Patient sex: F
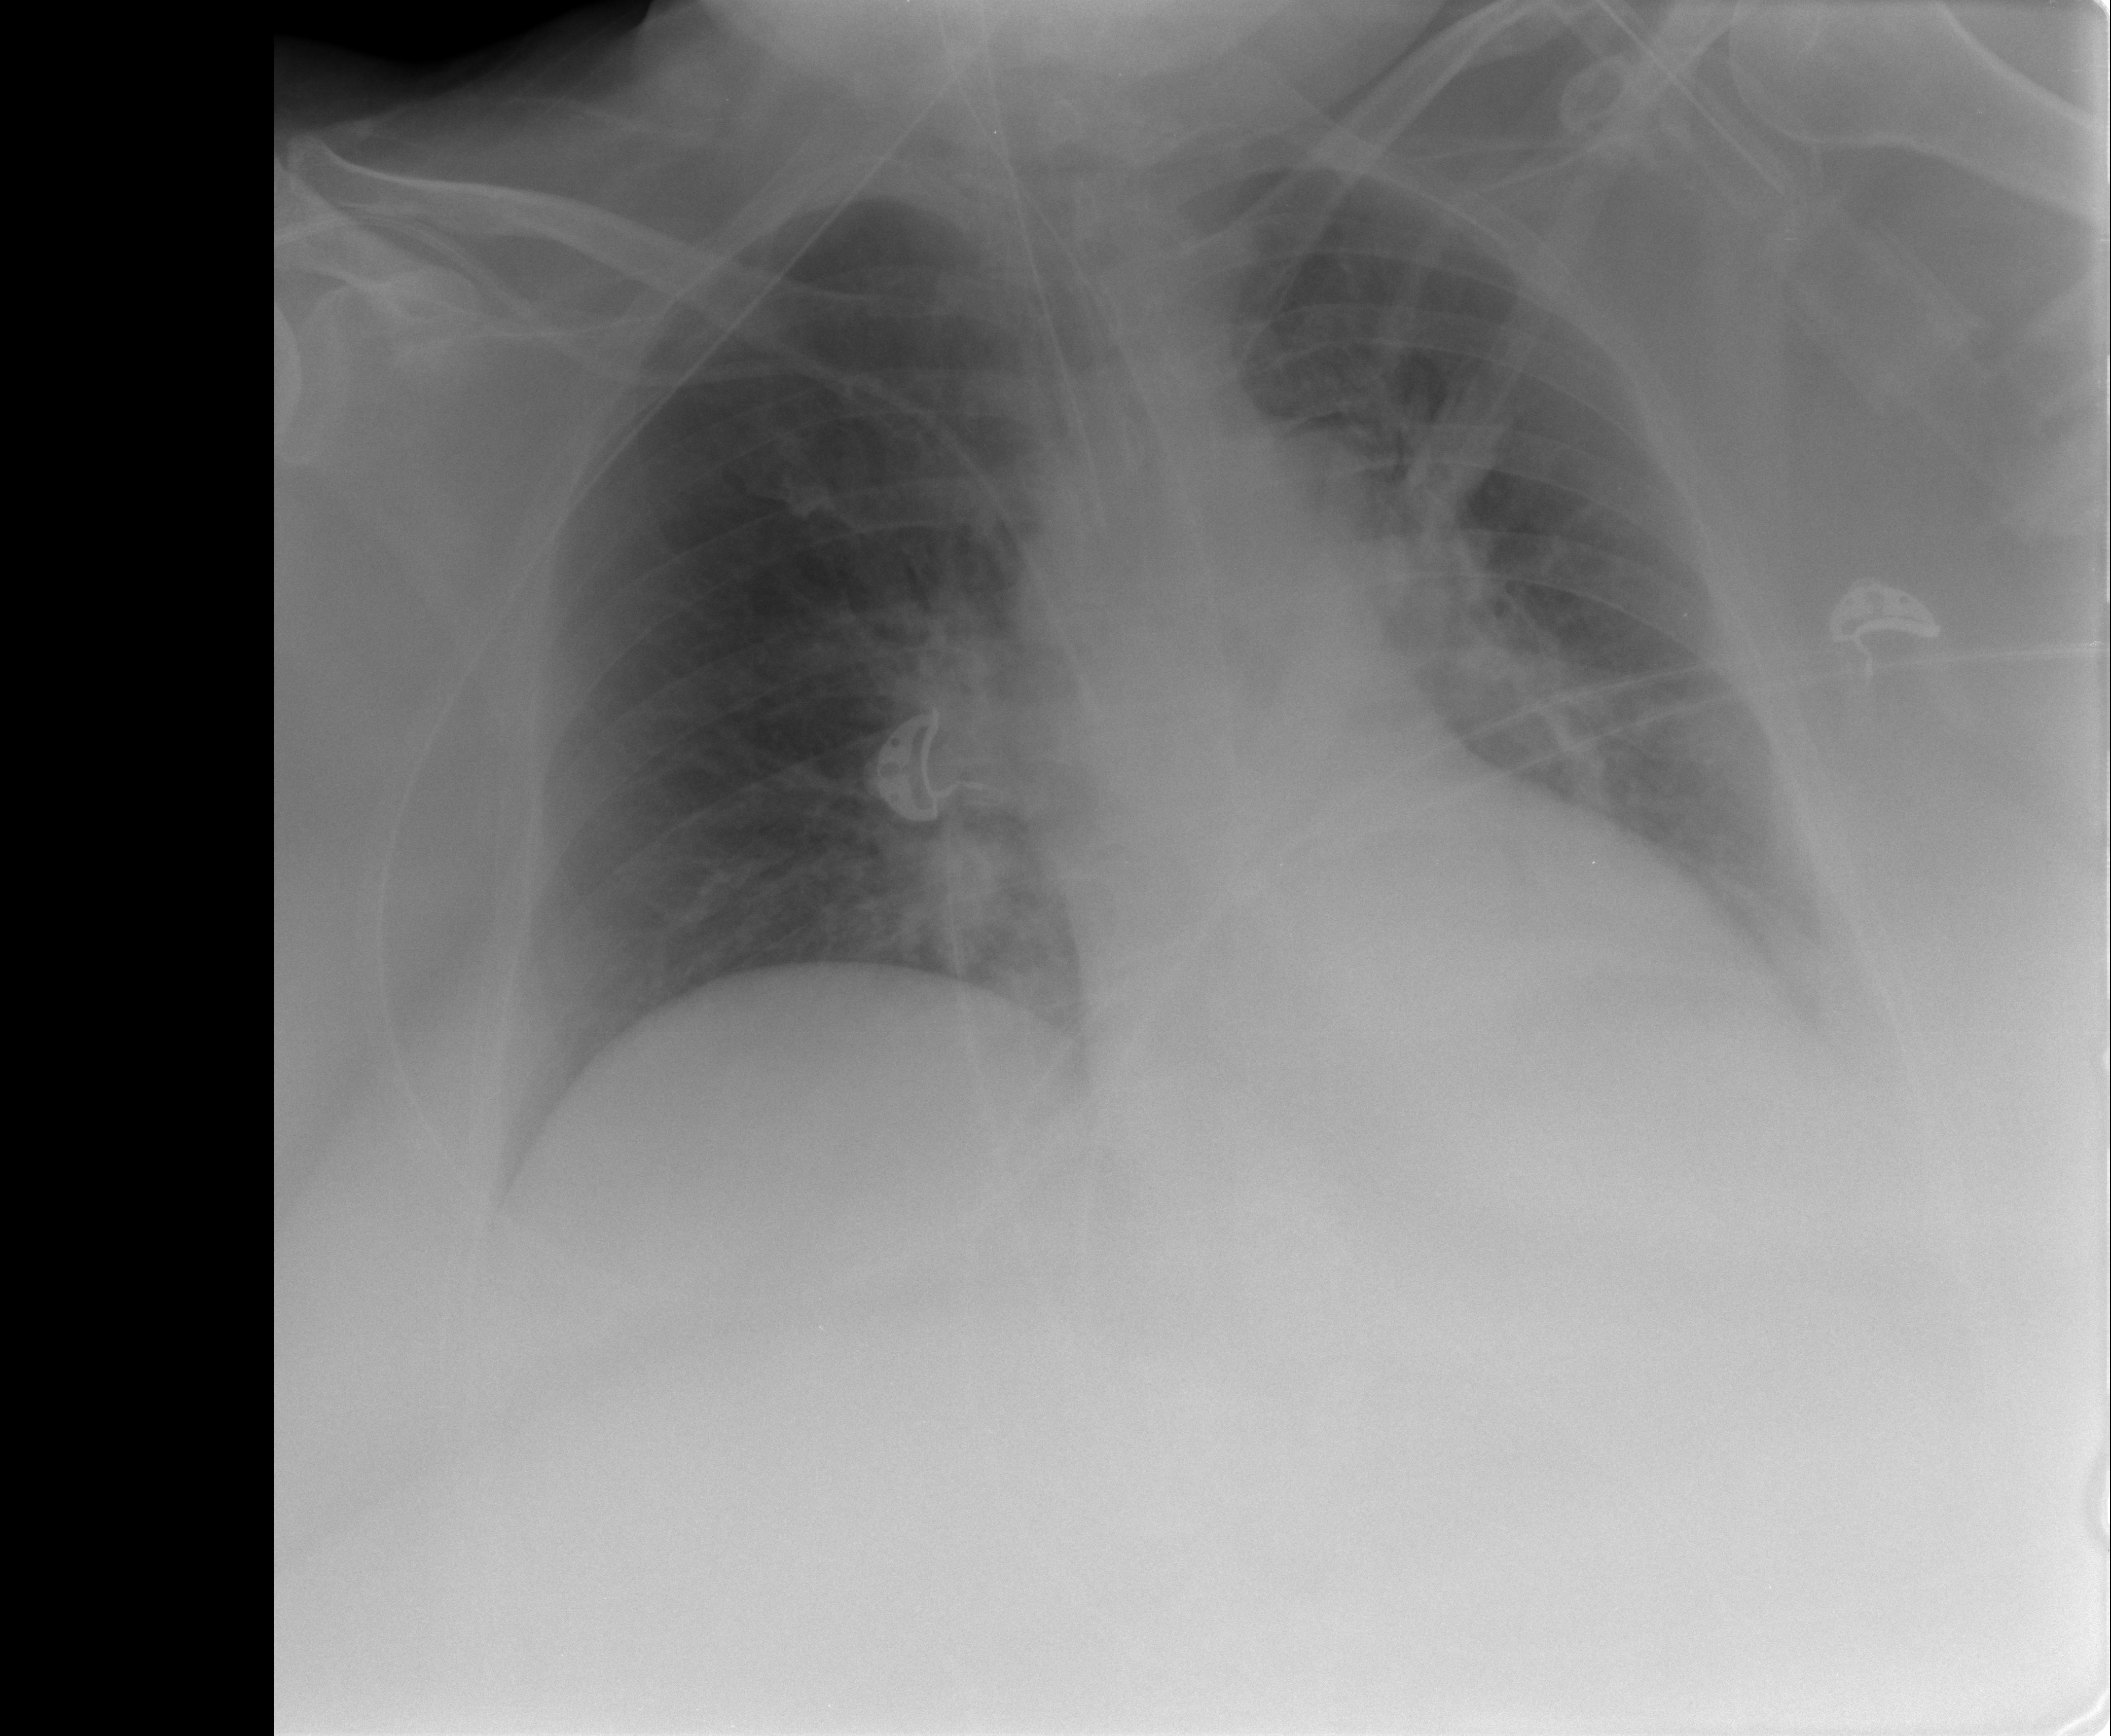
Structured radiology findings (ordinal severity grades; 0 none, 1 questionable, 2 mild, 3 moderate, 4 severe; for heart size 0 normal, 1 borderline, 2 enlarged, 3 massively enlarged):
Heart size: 0
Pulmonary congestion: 0
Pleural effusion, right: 0
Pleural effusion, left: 2
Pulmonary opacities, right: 2
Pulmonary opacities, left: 2
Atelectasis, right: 2
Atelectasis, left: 2